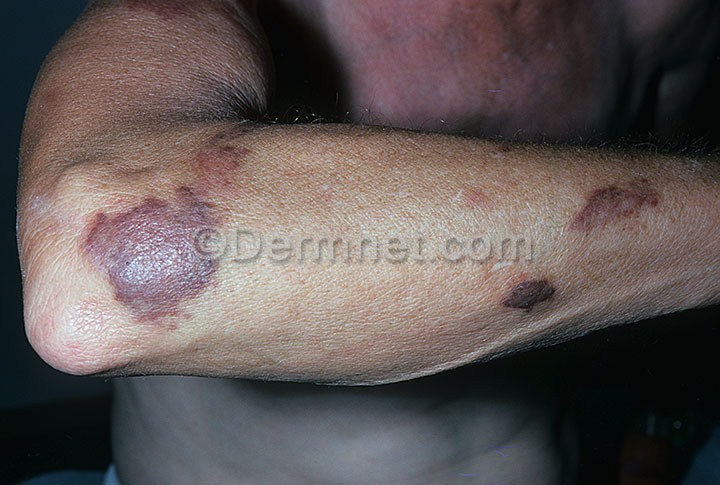
Disease: Vascular Tumors